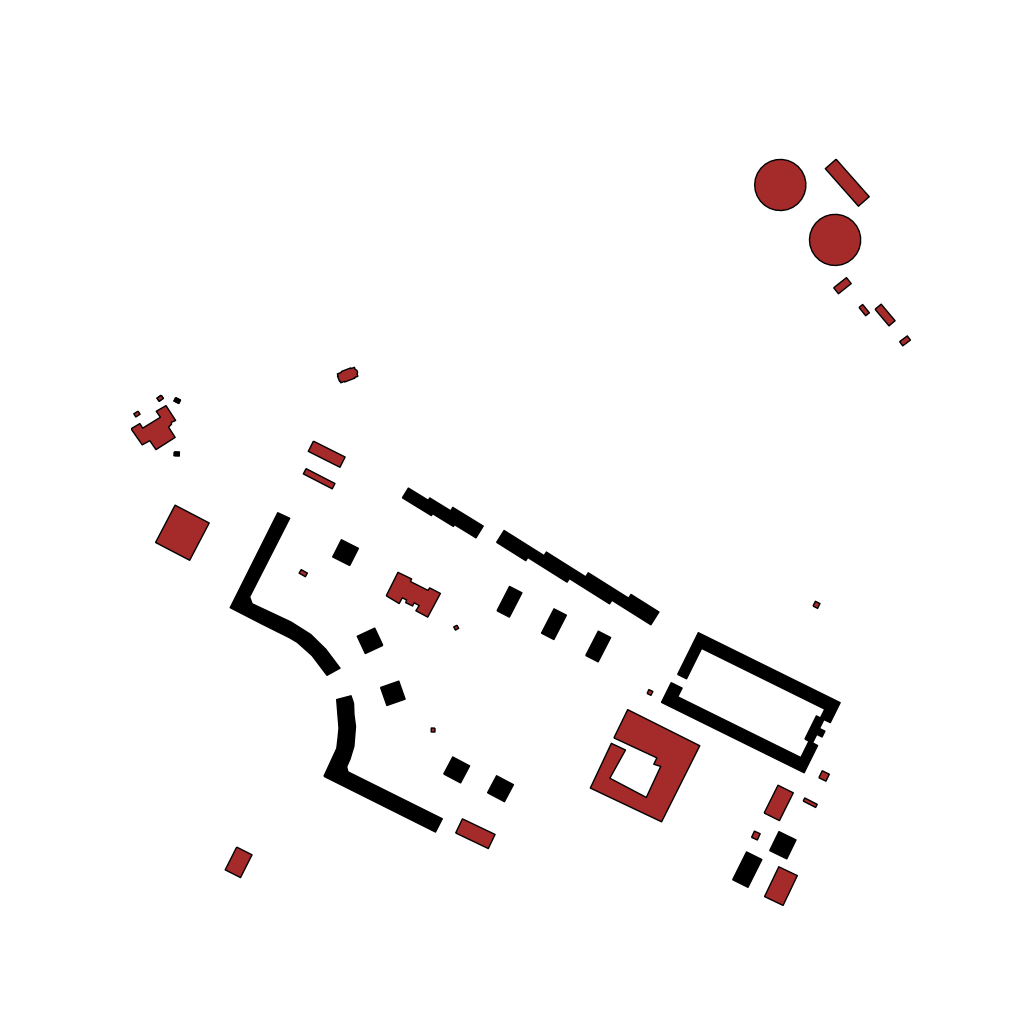
Tags: overhead vector_map, industrial, recreation, residential, special, modern, high_rise, individual_rise, low_rise, density_1, Building, Facility, 1.0 km²